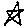
Label: star